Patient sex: M
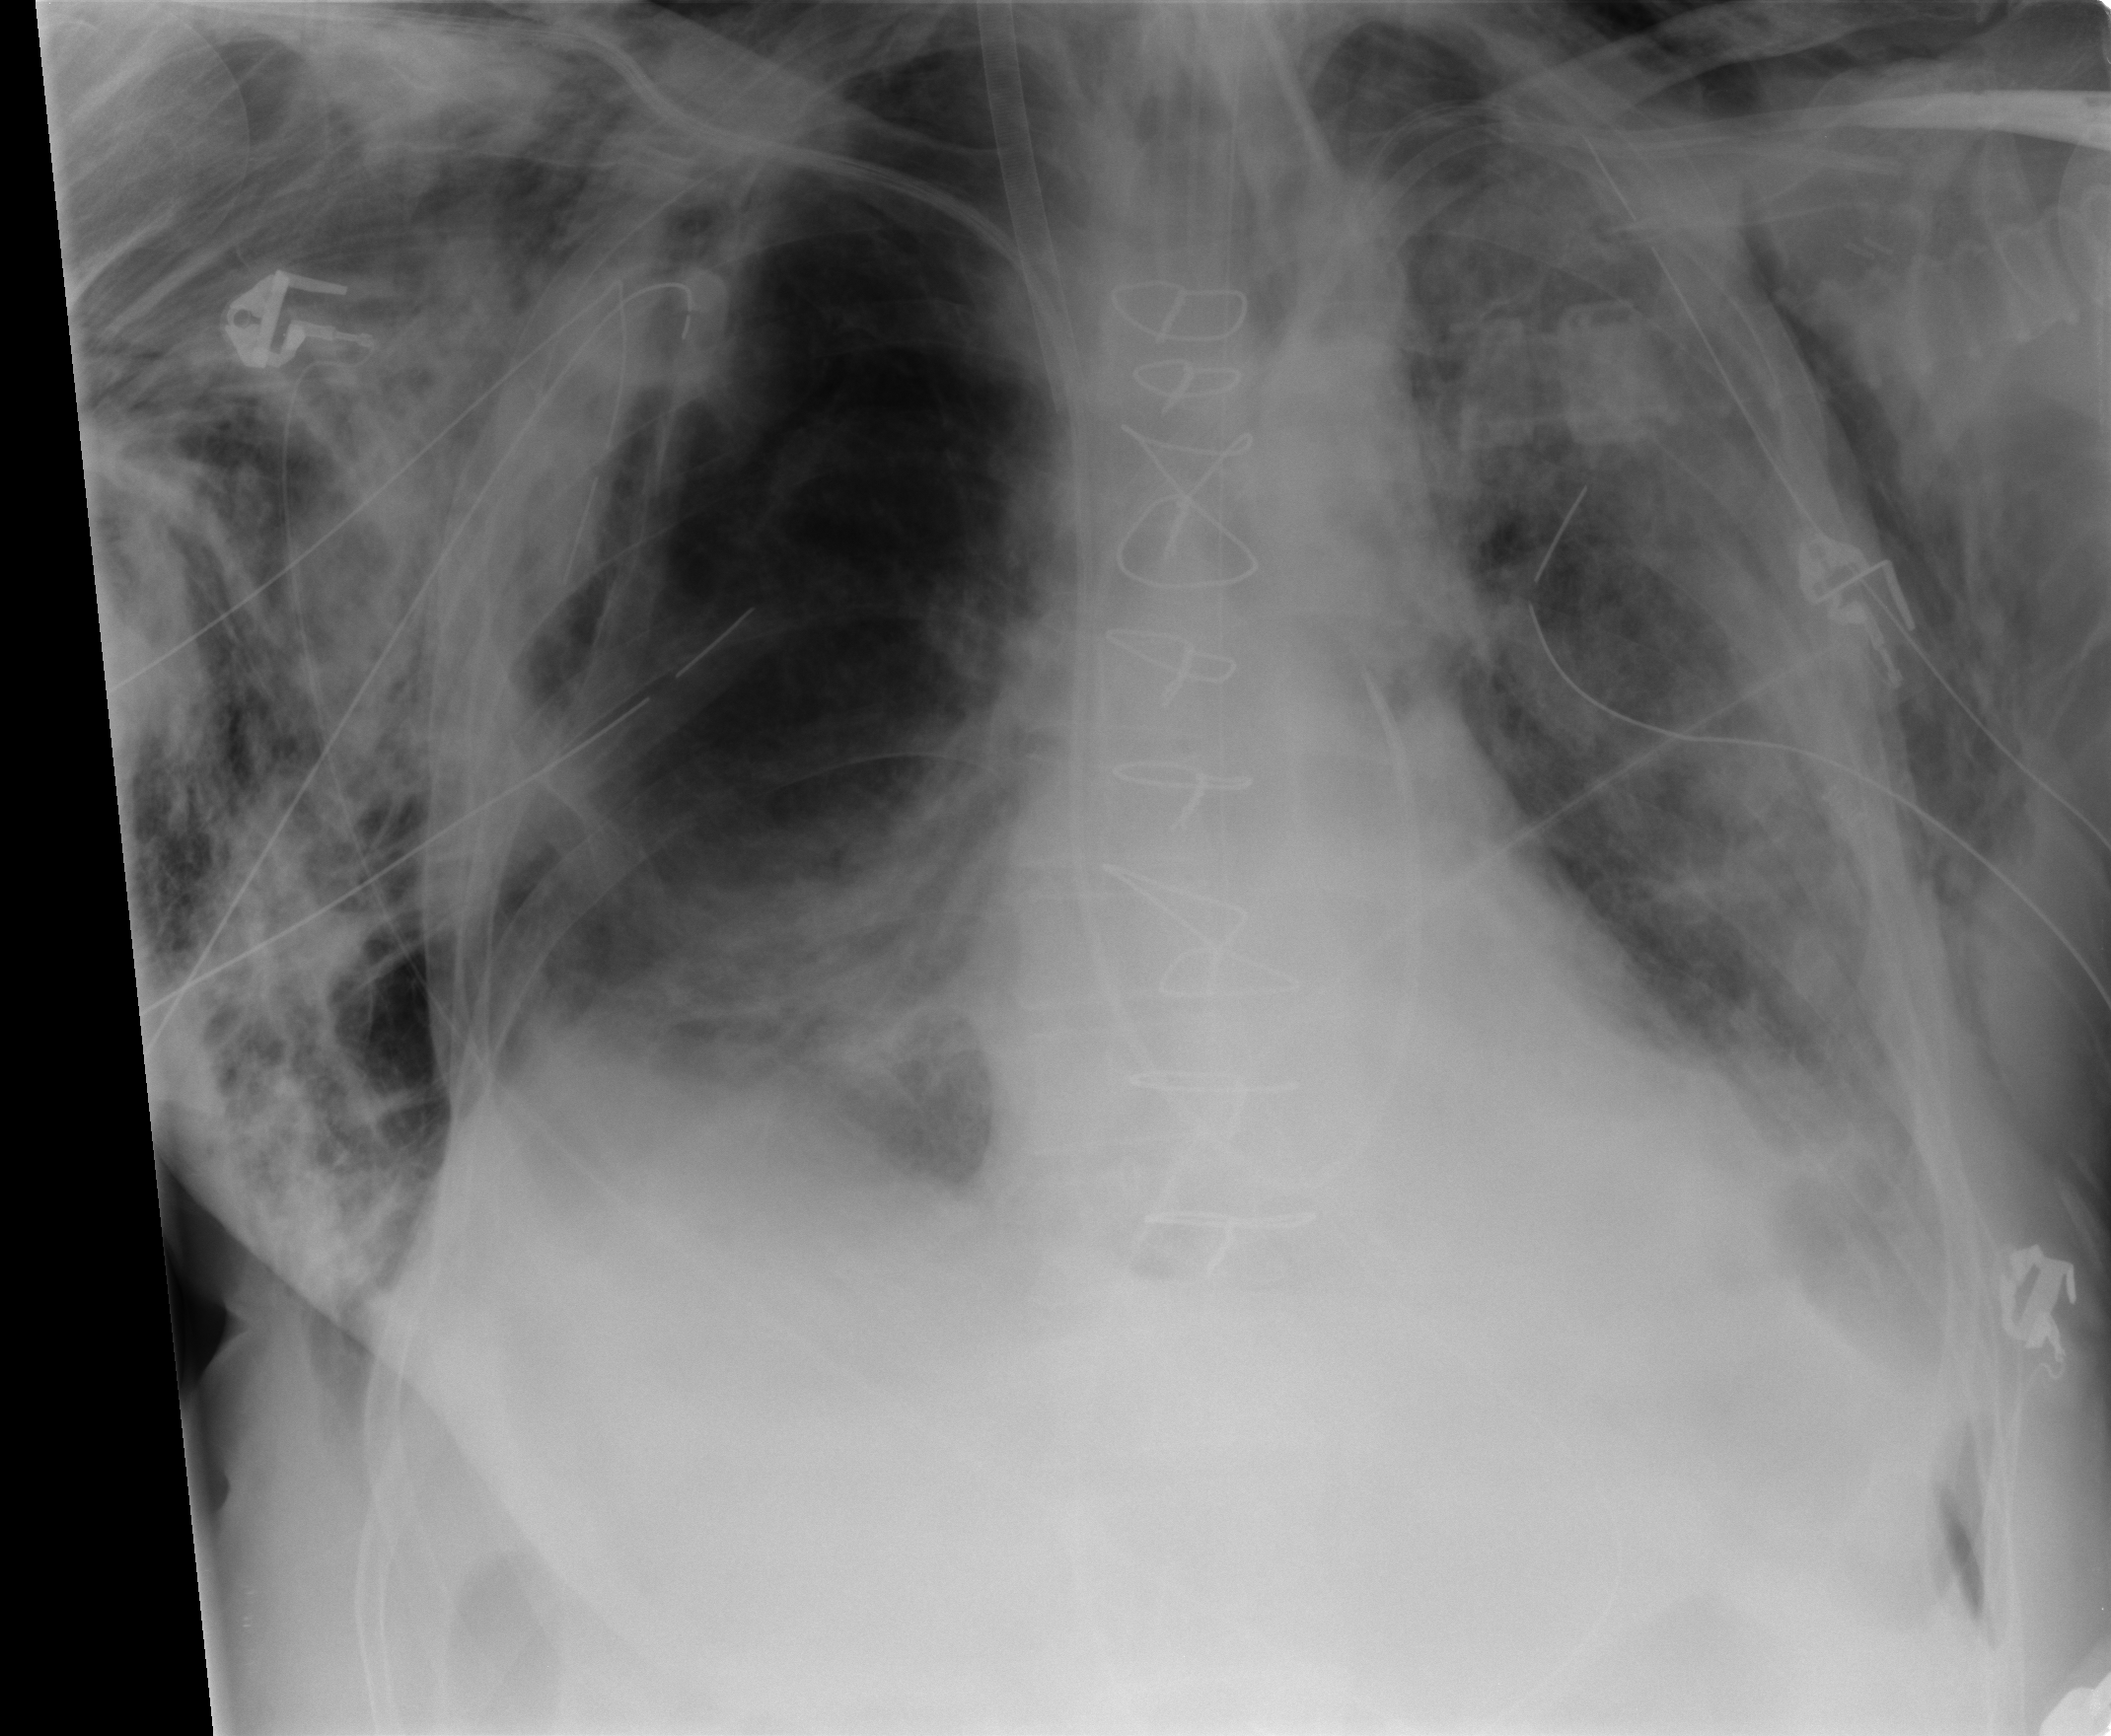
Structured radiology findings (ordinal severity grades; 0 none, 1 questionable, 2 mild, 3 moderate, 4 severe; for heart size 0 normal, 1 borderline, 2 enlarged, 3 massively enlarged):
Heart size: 0
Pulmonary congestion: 2
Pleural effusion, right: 2
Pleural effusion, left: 2
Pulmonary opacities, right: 0
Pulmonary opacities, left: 3
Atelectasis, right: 3
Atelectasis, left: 2